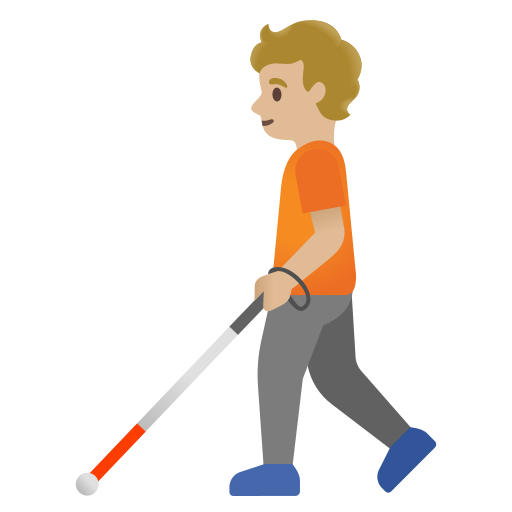
Emoji: 🧑🏼‍🦯